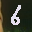
Label: 6